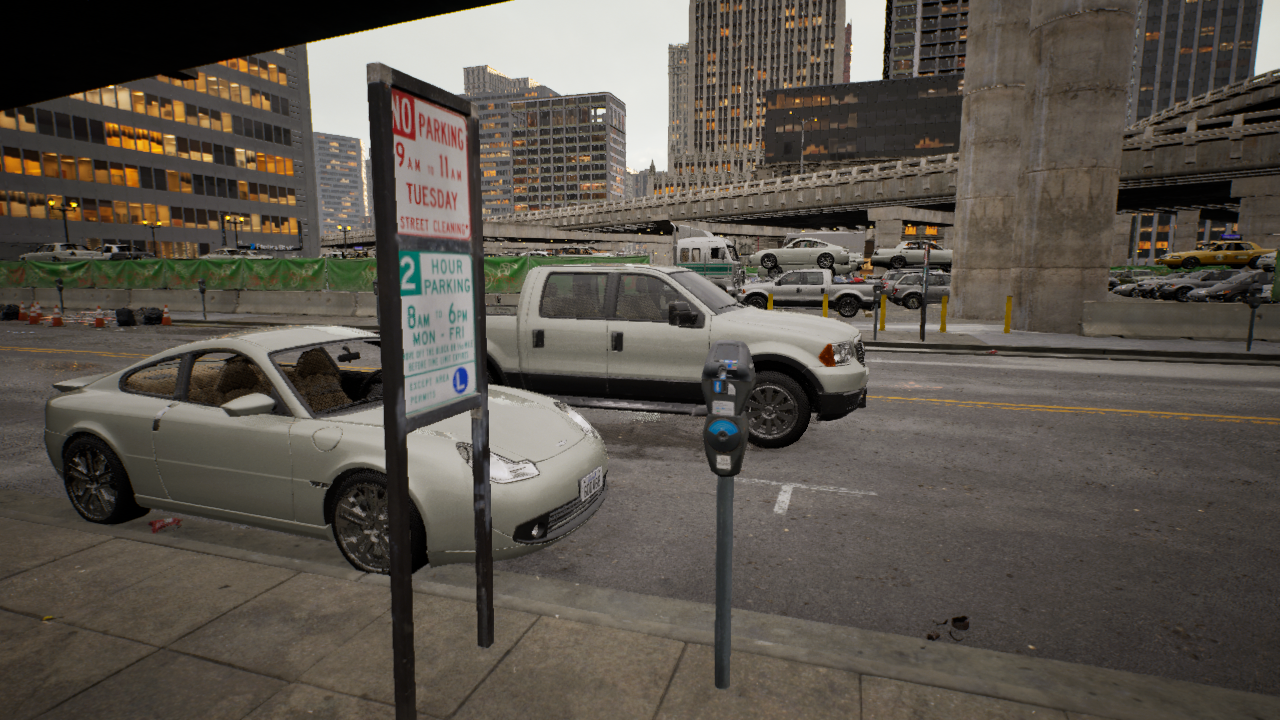
Venue: downtown
Lighting: golden hour
Vehicle rig: pickup